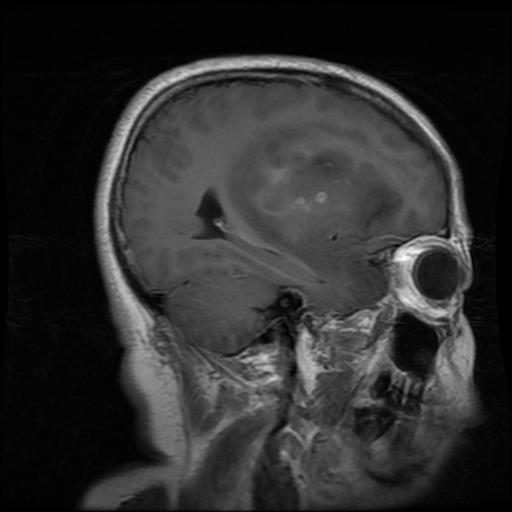
Label: glioma